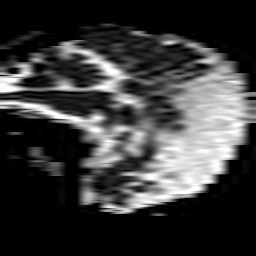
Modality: ADC
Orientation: sagittal
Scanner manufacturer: philips
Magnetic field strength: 3 T
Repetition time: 4.161 s
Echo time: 0.06104 s